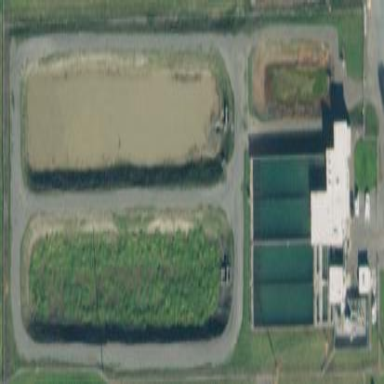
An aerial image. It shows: Man-made water works facility.